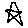
Label: star